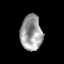
Tissue: prostate
Cell type: Epithelial cells
Senescence score: 0.3459
Nuclear area (px): 749
Mean DAPI intensity: 157.593